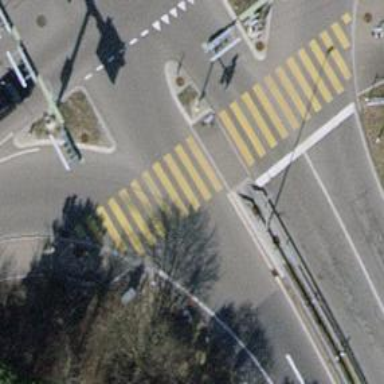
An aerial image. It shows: Crossing with traffic signals.